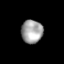
Tissue: lung
Cell type: Epithelial cells
Senescence score: 0.2199
Nuclear area (px): 492
Mean DAPI intensity: 161.801